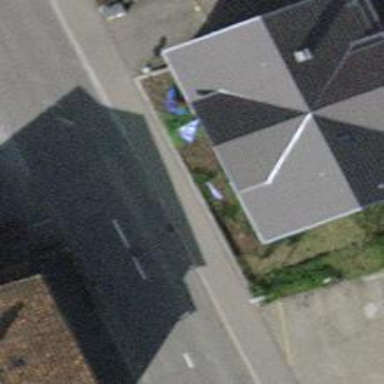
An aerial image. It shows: Flagpole structure.